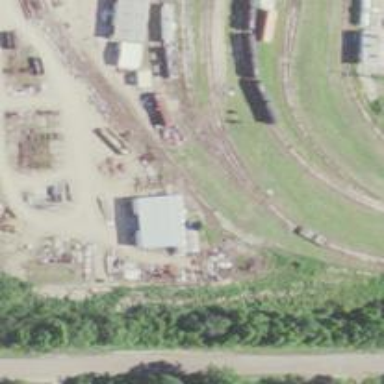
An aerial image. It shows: Rail spur service.